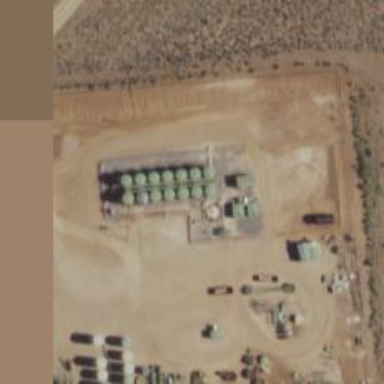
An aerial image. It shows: Storage tank with man-made structure.